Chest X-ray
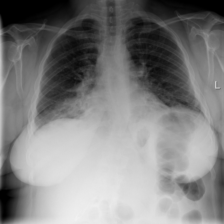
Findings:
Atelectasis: negative
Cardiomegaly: negative
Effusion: negative
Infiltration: positive
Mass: negative
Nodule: negative
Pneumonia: positive
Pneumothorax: positive
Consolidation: negative
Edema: negative
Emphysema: negative
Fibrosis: negative
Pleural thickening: negative
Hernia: negative